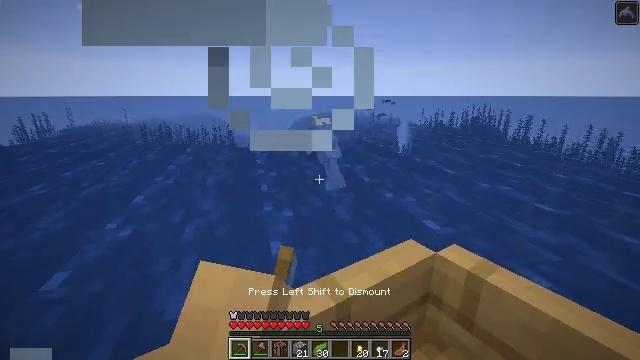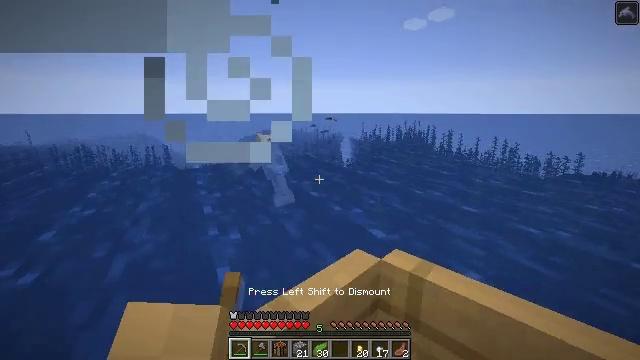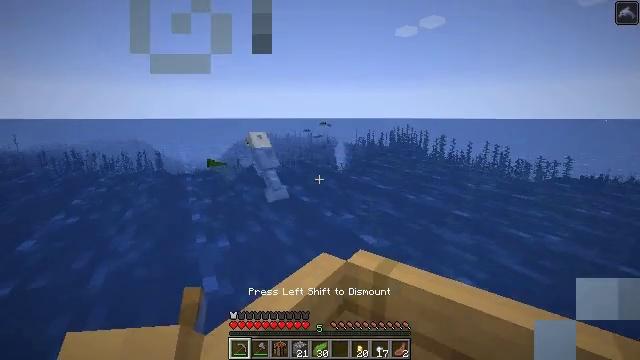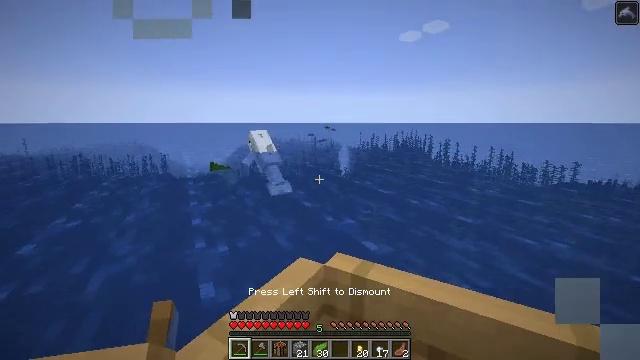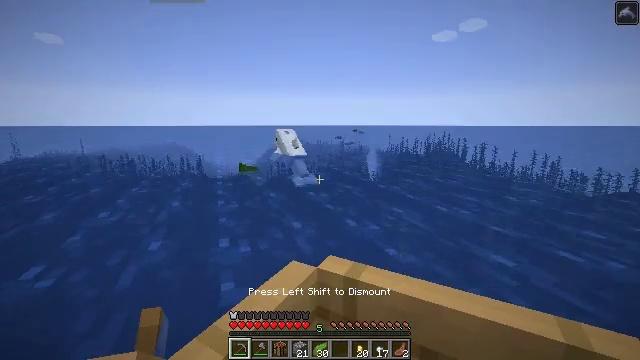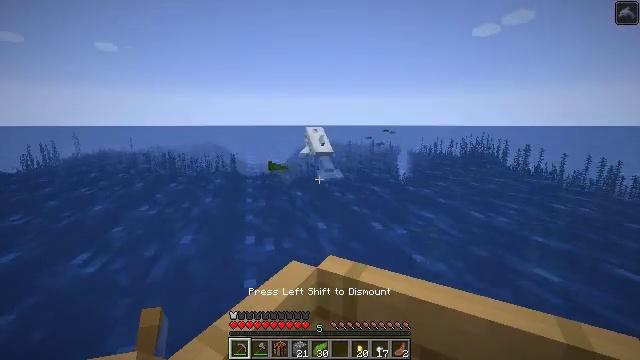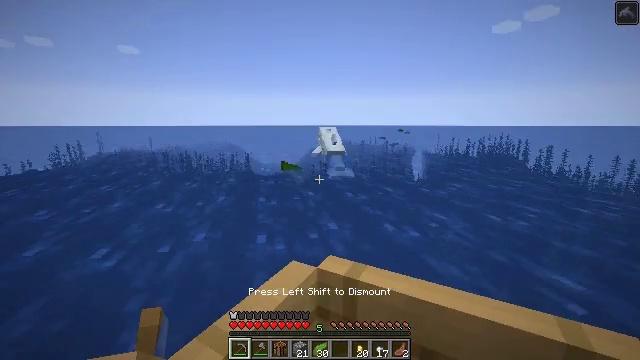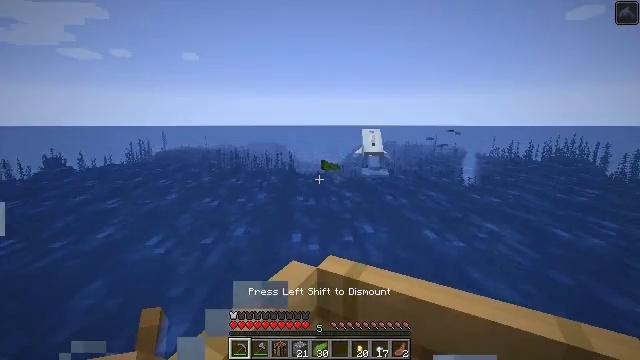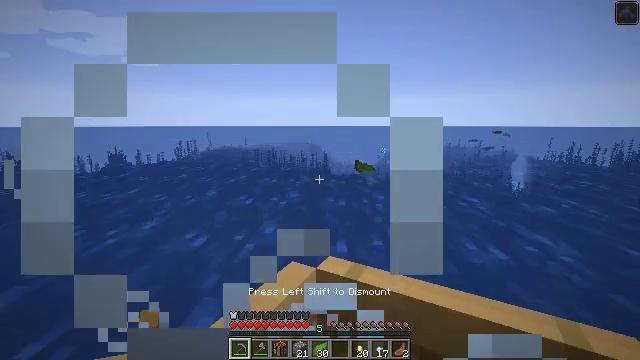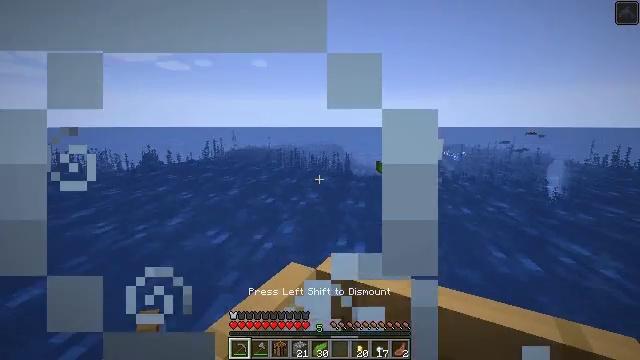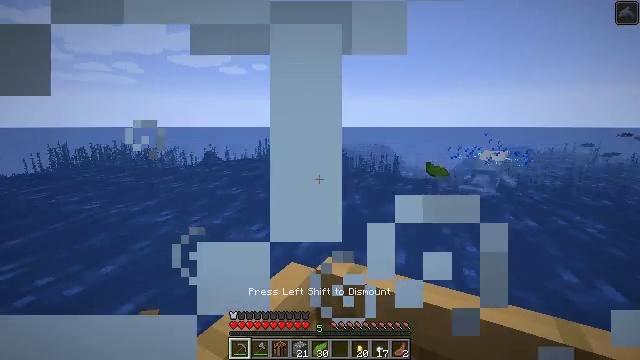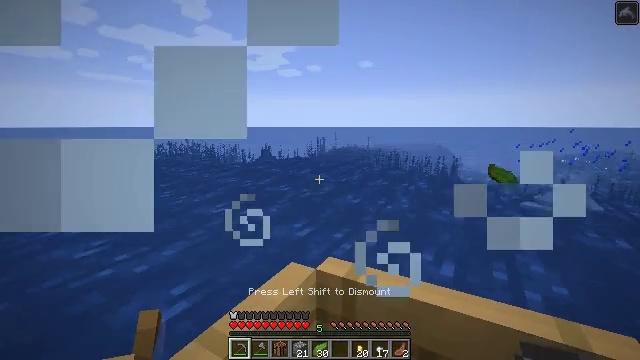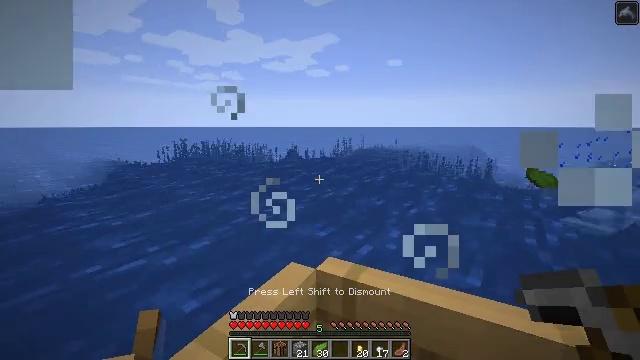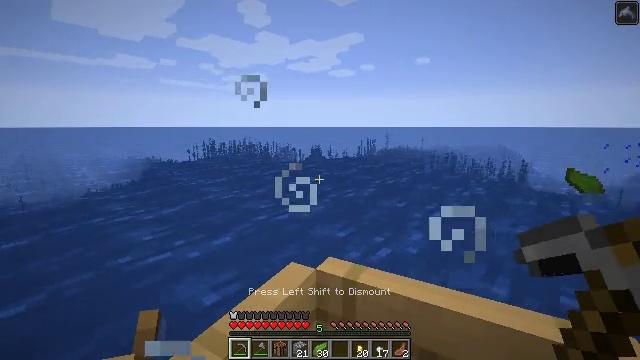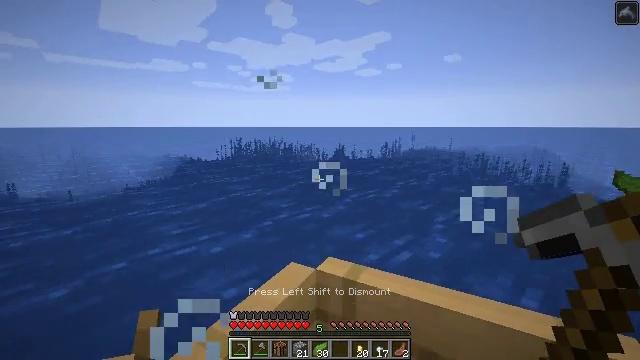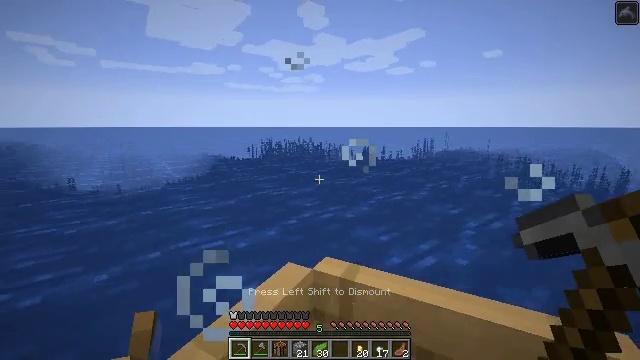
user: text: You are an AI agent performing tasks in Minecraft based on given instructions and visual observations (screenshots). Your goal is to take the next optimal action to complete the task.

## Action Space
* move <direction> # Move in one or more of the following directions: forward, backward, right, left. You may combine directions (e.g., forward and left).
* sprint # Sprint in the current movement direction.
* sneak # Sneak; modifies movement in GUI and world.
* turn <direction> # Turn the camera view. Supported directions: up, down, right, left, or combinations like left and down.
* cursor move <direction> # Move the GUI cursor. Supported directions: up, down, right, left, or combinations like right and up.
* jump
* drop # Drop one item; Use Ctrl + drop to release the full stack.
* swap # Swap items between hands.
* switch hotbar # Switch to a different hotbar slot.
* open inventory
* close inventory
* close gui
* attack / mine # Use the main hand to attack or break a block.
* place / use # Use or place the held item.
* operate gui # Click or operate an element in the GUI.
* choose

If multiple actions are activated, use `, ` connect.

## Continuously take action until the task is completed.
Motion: motion action
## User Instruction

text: Remove kelp and place it on the ground.
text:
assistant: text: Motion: move left, turn right and up
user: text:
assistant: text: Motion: move left, turn right and up
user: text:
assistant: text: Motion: move left, turn right
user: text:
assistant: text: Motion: move left, turn right
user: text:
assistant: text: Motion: move left
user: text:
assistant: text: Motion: move left
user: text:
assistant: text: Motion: move left
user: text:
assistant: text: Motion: move left
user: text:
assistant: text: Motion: move left
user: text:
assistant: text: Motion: no_op
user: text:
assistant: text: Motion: no_op
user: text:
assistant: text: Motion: no_op
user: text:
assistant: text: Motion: no_op
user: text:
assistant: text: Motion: no_op
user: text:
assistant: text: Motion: no_op
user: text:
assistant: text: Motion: turn right
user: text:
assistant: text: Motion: turn right and down
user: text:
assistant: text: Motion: move right, turn right
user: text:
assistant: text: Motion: move right
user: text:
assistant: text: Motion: move right
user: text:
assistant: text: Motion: turn right
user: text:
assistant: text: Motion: turn right
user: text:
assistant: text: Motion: turn right
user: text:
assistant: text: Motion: no_op
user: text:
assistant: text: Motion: no_op
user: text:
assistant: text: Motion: no_op
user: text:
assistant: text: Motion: no_op
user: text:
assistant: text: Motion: no_op
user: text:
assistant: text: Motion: no_op
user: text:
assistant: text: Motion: no_op